Question: I Have a code Like Below. I have Tried the Other Solutions in stack but nothing seems to be Working. The Java code which generates the Error is as Shown Below.
'''
public Connection getConnection()
{
try
{
conn = DriverManager.getConnection(CONNSTR, USER, PASS);
return conn;
}
catch (SQLException e)
{
e.printStackTrace();
return null;
}
}
public boolean AuthenticateUser()
{
String UserName = "User";
String Password = "Password";
try
{
PreparedStatement pstmt = null;
ResultSet rs = null;
conn = getConnection();
String strSQL = "SELECT UserName " +
" FROM Users " +
" WHERE UserId = ? AND " +
" Password = ?";
pstmt = (PreparedStatement) conn.prepareStatement(strSQL);
pstmt.setString(1, UserName);
pstmt.setString(2, Password);
System.out.println(strSQL);
rs = pstmt.executeQuery(strSQL);
System.out.println(rs.getRow());
rs.last();
int TotalRows = rs.getRow();
System.out.println(TotalRows);
if(TotalRows > 0)
return true;
else
return false;
}
catch (SQLException e)
{
e.printStackTrace();
return false;
}
}
'''
The Table Structure of the Database is as Given Below
'''
CREATE TABLE Users(Id INT NOT NULL PRIMARY KEY AUTO_INCREMENT,
UserName VARCHAR(255),
UserId VARCHAR(255),
Password VARCHAR(255))
'''
The error is As given Below in <URL>

The Exception are as Below
'''
com.mysql.jdbc.exceptions.jdbc4.MySQLSyntaxErrorException: You have an error in your SQL syntax; check the manual that corresponds to your MySQL server version for the right syntax to use near '? AND Password = ?' at line 1
at sun.reflect.NativeConstructorAccessorImpl.newInstance0(Native Method)
at sun.reflect.NativeConstructorAccessorImpl.newInstance(Unknown Source)
at sun.reflect.DelegatingConstructorAccessorImpl.newInstance(Unknown Source)
at java.lang.reflect.Constructor.newInstance(Unknown Source)
at com.mysql.jdbc.Util.handleNewInstance(Util.java:411)
at com.mysql.jdbc.Util.getInstance(Util.java:386)
at com.mysql.jdbc.SQLError.createSQLException(SQLError.java:1052)
at com.mysql.jdbc.MysqlIO.checkErrorPacket(MysqlIO.java:3609)
at com.mysql.jdbc.MysqlIO.checkErrorPacket(MysqlIO.java:3541)
at com.mysql.jdbc.MysqlIO.sendCommand(MysqlIO.java:2002)
at com.mysql.jdbc.MysqlIO.sqlQueryDirect(MysqlIO.java:2163)
at com.mysql.jdbc.ConnectionImpl.execSQL(ConnectionImpl.java:2618)
at com.mysql.jdbc.ConnectionImpl.execSQL(ConnectionImpl.java:2568)
at com.mysql.jdbc.StatementImpl.executeQuery(StatementImpl.java:1557)
at com.apryll.db.util.dbUtil.AuthenticateUser(dbUtil.java:55)
at com.apryll.db.Login.doPost(Login.java:42)
at javax.servlet.http.HttpServlet.service(HttpServlet.java:641)
at javax.servlet.http.HttpServlet.service(HttpServlet.java:722)
at org.apache.catalina.core.ApplicationFilterChain.internalDoFilter(ApplicationFilterChain.java:304)
at org.apache.catalina.core.ApplicationFilterChain.doFilter(ApplicationFilterChain.java:210)
at org.apache.catalina.core.StandardWrapperValve.invoke(StandardWrapperValve.java:240)
at org.apache.catalina.core.StandardContextValve.invoke(StandardContextValve.java:164)
at org.apache.catalina.authenticator.AuthenticatorBase.invoke(AuthenticatorBase.java:462)
at org.apache.catalina.core.StandardHostValve.invoke(StandardHostValve.java:164)
at org.apache.catalina.valves.ErrorReportValve.invoke(ErrorReportValve.java:100)
at org.apache.catalina.valves.AccessLogValve.invoke(AccessLogValve.java:562)
at org.apache.catalina.core.StandardEngineValve.invoke(StandardEngineValve.java:118)
at org.apache.catalina.connector.CoyoteAdapter.service(CoyoteAdapter.java:395)
at org.apache.coyote.http11.Http11Processor.process(Http11Processor.java:250)
at org.apache.coyote.http11.Http11Protocol$Http11ConnectionHandler.process(Http11Protocol.java:188)
at org.apache.tomcat.util.net.JIoEndpoint$SocketProcessor.run(JIoEndpoint.java:302)
at java.util.concurrent.ThreadPoolExecutor$Worker.runTask(Unknown Source)
at java.util.concurrent.ThreadPoolExecutor$Worker.run(Unknown Source)
at java.lang.Thread.run(Unknown Source)
'''
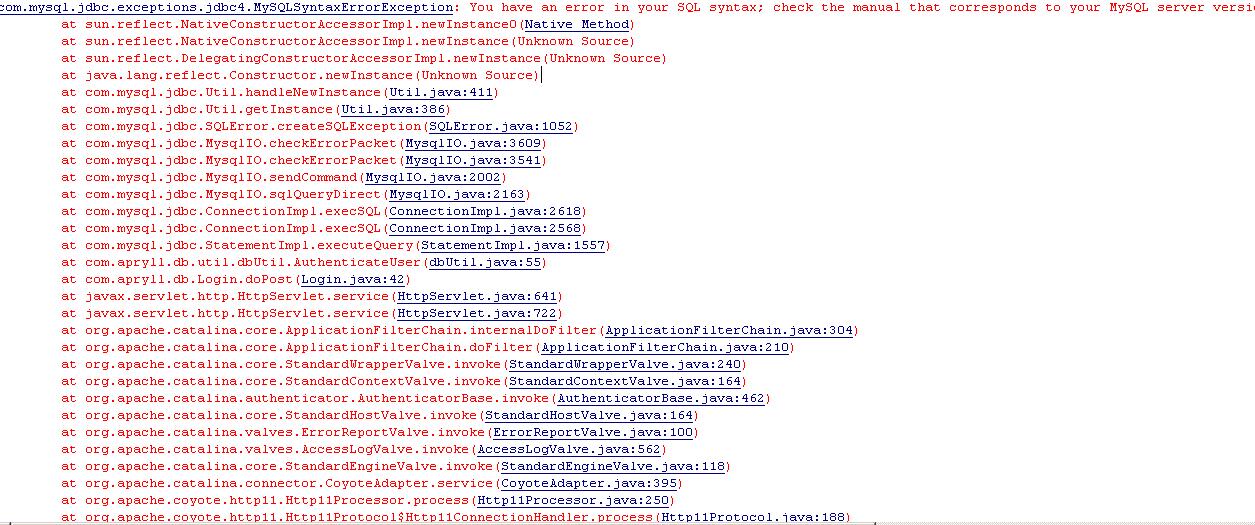
Answer: You're passing the SQL again to the 'executeQuery' method. That signature doesn't appear in the API. The method needs no arguments.
<URL>